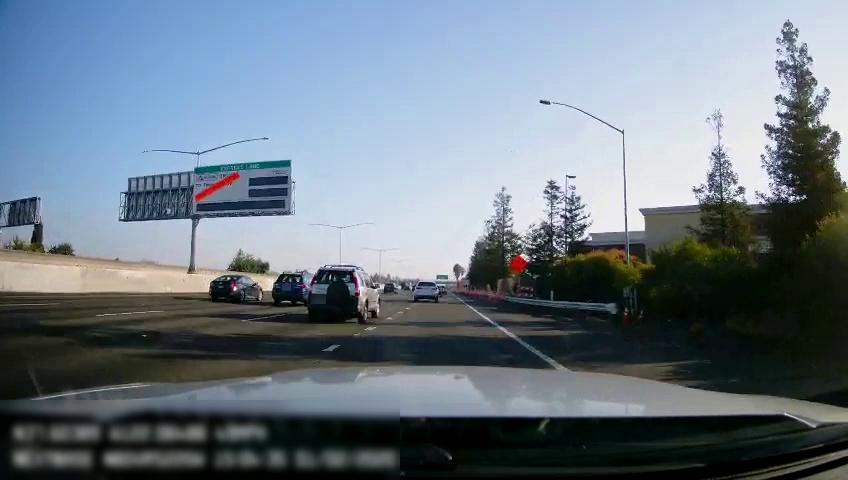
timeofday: Day
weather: Sunny
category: Drivable Space
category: Vehicles | SUV
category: Vehicles | Car
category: Vehicles | Car
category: Vehicles | SUV
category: Vehicles | SUV
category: Vehicles | SUV
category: Vehicles | Car
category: Lanes | Current Lane
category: Lanes | Alternate Lane
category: Lanes | Alternate Lane
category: Lanes | Alternate Lane
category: Lanes | Alternate Lane
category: Traffic | Signs
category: Traffic | Signs